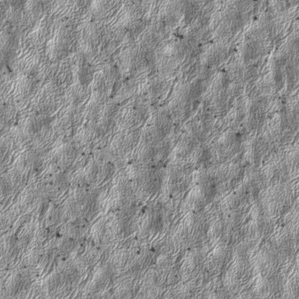
Label: frost